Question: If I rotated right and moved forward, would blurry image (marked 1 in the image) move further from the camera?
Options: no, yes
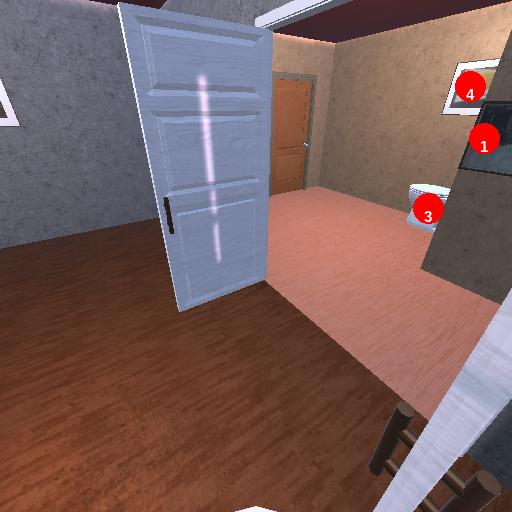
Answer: no